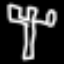
Label: fork